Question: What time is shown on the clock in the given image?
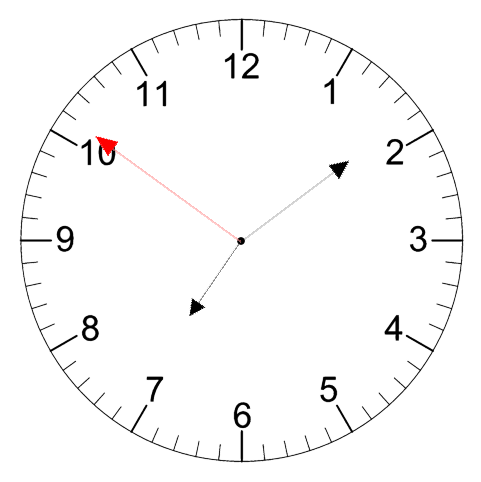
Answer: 07:08:51